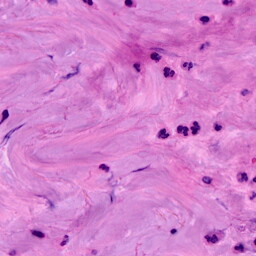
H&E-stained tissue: Breast